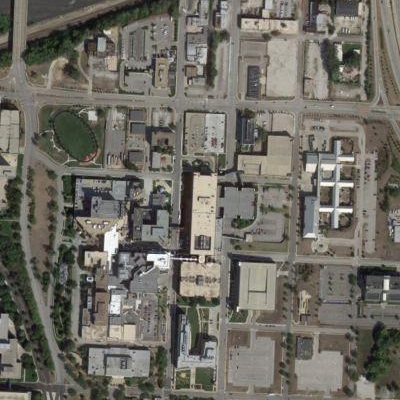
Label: Industry